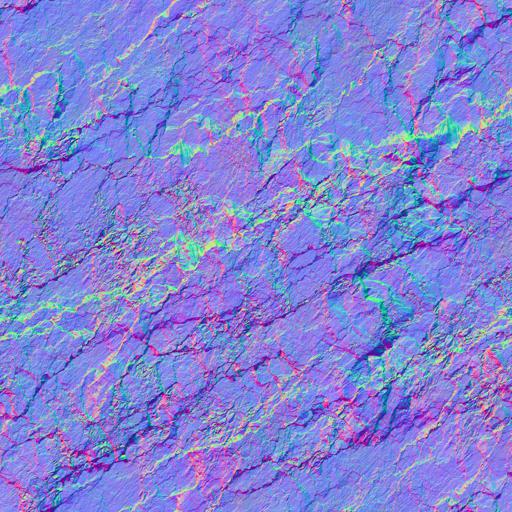
black cave cliff grey rock stone